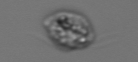
Label: Amoeba